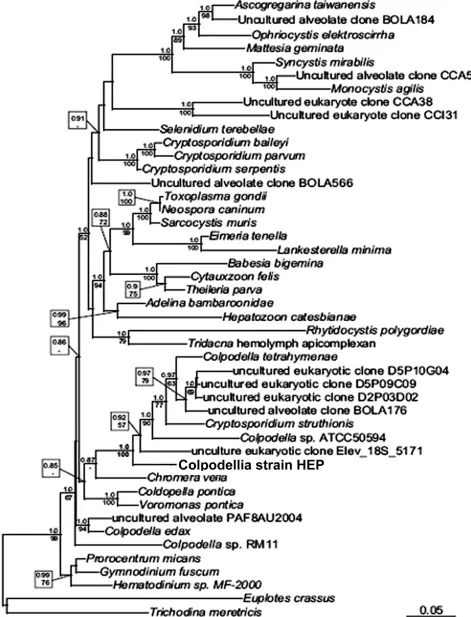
Maximum-likelihood small subunit rDNA phylogenetic tree showing the position of a novel human erythrocytic parasite (in box). Numbers above nodes represent Bayesian posterior probabilities computed by using MrBayes 3.1.2 (www. phylogeny. fr/version2_cgi/one_task. cgi?task_type=mrbayes), with priors set to defaults and a Markov chain Monte Carlo run for 1,000,000 generations of which the first 100,000 were omitted from topology reconstruction. Numbers below nodes depict maximum-likelihood bootstrap support computed from 1,000 replications with the software and model described above. These numbers are bootstrap numbers and refer to the statistical confidence for that node as estimated by the different phylogenetic reconstruction methods. Scale bar indicates 1 base substitution/10 nt.
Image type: chart (chart)